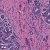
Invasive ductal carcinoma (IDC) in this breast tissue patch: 0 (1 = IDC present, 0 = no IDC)